高一 · 立体几何学
已知三棱雉 $P-A B C$ 的四个顶点都在球 $O$ 的球面上, $P A \perp$ 平面 $A B C, \triangle A B C$ 是边长为 $2 \sqrt{3}$ 的等边三角形,若球 $O$ 的表面积为 $20 \pi$, 则直线 $P C$ 与平面 $P A B$ 所成角的正切值为( )
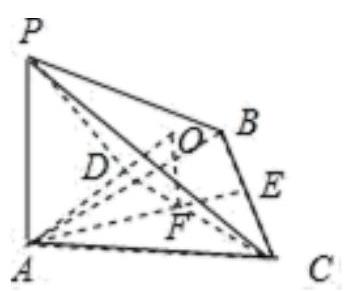
$\frac{3}{4}$
B. $\frac{\sqrt{7}}{3}$
C. $\frac{3}{7} \sqrt{7}$
D. $\frac{\sqrt{7}}{4}$
答案: C
解析: 【分析】

设 $D$ 为 $A B$ 中点, 先证明 $C D \perp$ 平面 $P A B$, 得出 $\angle C P D$ 为所求角,利用勾股定理计算 $P A, P D, C D$, 得出结论.

【详解】

设 $D, E$ 分别是 $A B, B C$ 的中点 $A E \cap C D=F$

$\because P A \perp$ 平面 $A B C \quad \therefore P A \perp C D$

$\because \triangle A B C$ 是等边三角形 $\quad \therefore C D \perp A B$

又 $P A \cap A B=A$

$\therefore C D \perp$ 平面 $P A B \quad \therefore \angle C P D$ 为 $P C$ 与平面 $P A B$ 所成的角

$\because \triangle A B C$ 是边长为 $2 \sqrt{3}$ 的等边三角形

$\therefore C D=A E=3, A F=\frac{2}{3} A E=2$ 且 $F$ 为 $\triangle A B C$ 所在截面圆的圆心

$\because$ 球 $O$ 的表面积为 $20 \pi \quad \therefore$ 球 $O$ 的半径 $O A=\sqrt{5}$

$\therefore O F=\sqrt{O A^{2}-A F^{2}}=1$

$\because P A \perp$ 平面 $A B C \quad \therefore P A=2 O F=2$

$\therefore P D=\sqrt{P A^{2}+A D^{2}}=\sqrt{7}$

$\therefore \tan \angle C P D=\frac{C D}{P D}=\frac{3}{\sqrt{7}}=\frac{3 \sqrt{7}}{7}$
本题正确选项: $C$

【点睛】

本题考查了棱雉与外接球的位置关系问题, 关键是能够通过垂直关系得到直线与平面所求角, 再利用球心位置来求解出线段长, 属于中档题.